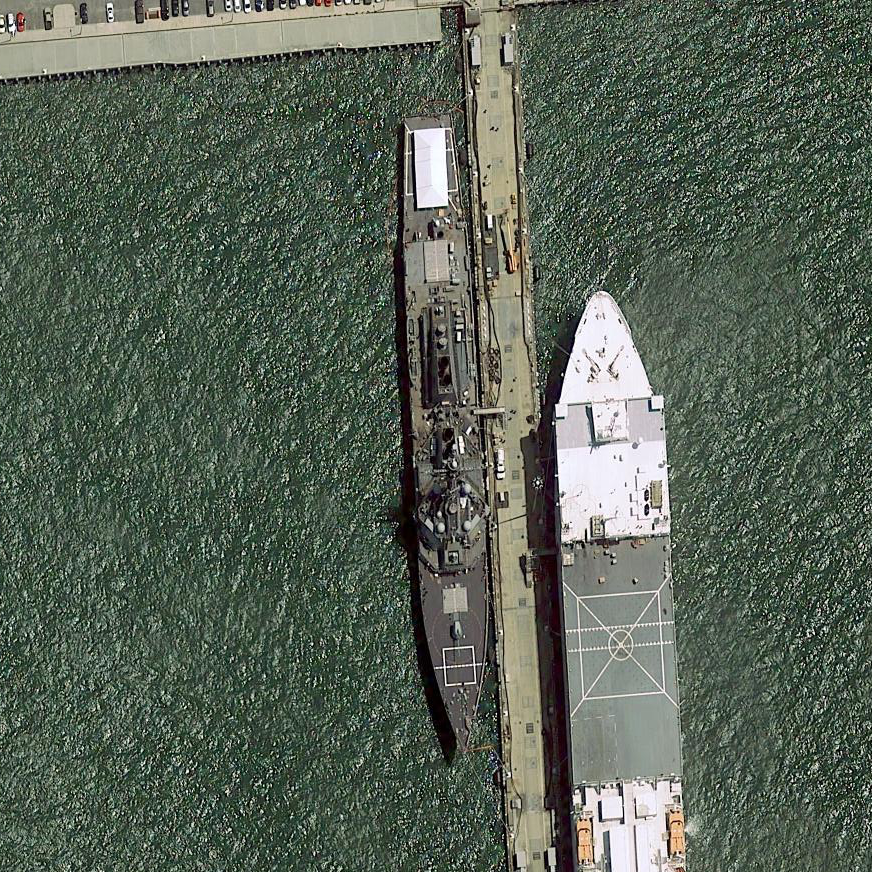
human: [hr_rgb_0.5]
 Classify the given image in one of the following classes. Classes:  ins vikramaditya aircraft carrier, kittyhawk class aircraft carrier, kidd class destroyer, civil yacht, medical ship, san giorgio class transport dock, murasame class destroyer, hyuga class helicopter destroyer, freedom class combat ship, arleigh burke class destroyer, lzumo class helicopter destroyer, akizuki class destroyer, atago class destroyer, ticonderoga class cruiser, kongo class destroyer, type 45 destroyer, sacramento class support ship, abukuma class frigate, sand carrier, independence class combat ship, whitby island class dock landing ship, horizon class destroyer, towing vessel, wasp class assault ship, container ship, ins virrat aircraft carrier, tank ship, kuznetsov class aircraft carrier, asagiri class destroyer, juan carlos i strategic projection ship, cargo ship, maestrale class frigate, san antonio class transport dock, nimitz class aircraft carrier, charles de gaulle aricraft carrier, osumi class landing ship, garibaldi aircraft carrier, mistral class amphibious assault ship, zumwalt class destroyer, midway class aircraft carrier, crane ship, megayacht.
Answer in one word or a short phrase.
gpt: Arleigh Burke class destroyer